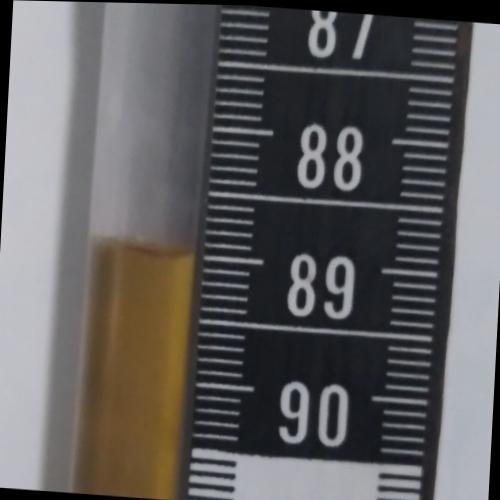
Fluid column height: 89.0 cm